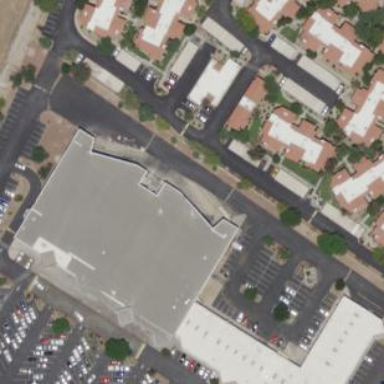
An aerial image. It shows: Supermarket located in building.